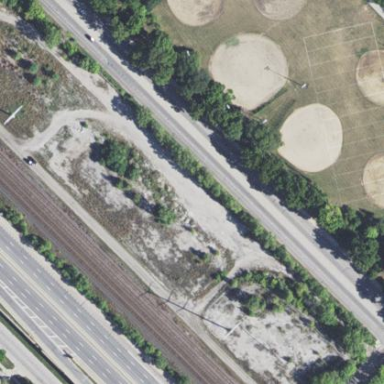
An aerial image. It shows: Baseball pitch for leisure land.